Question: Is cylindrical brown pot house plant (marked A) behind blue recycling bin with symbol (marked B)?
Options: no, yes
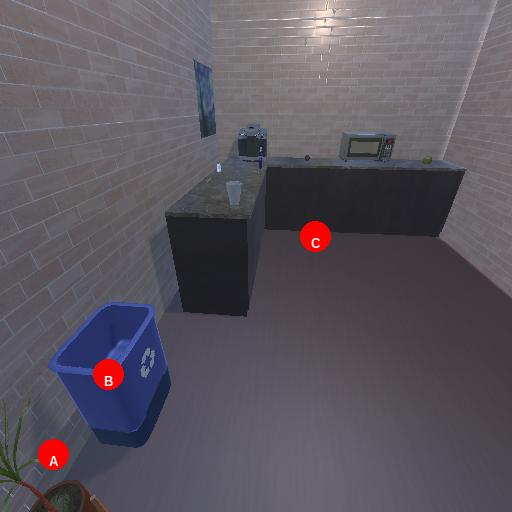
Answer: no